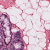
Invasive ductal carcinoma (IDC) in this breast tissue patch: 0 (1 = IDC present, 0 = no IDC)